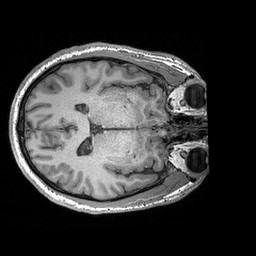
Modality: T1w
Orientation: axial
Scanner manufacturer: siemens
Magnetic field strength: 3 T
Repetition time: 2.3 s
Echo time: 0.00298 s